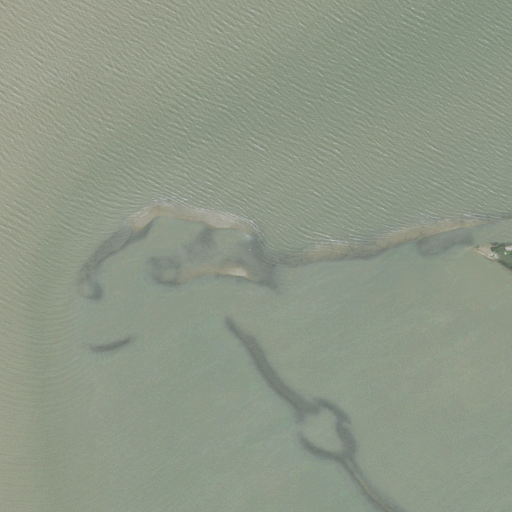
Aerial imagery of bar in Texas named Arcadia Reef containing only open water